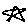
Label: star